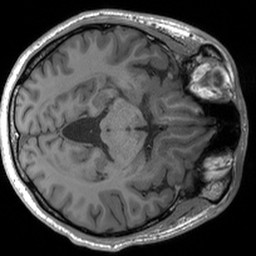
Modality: T1w
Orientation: axial
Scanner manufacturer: siemens
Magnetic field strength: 3 T
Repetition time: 1.54 s
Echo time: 0.00234 s